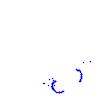
Particle: kaon